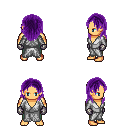
a pixel art fantasy rpg character, male body template, human, tanned skin, white robe, teal pants, purple long hairstyle, metal gloves, four views (front, back, left, right), 2x2 character sprite sheet, small pixel art, hard edges, no anti-aliasing